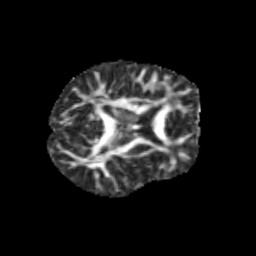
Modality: FA
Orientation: axial
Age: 13
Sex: male
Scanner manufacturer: siemens
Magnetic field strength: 3 T
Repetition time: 3.8 s
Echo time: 0.07 s